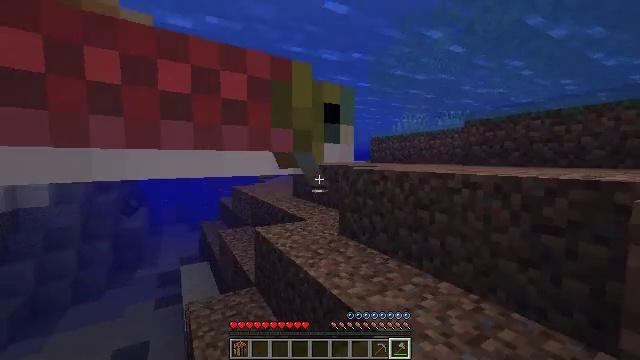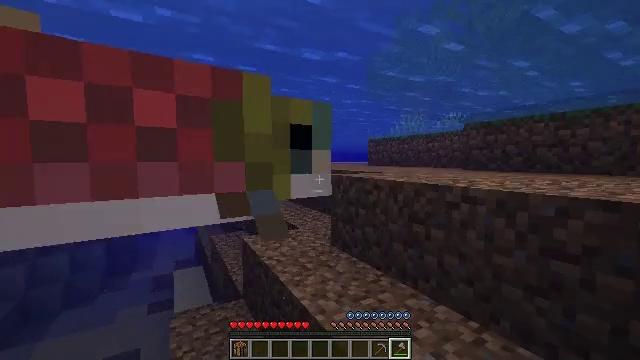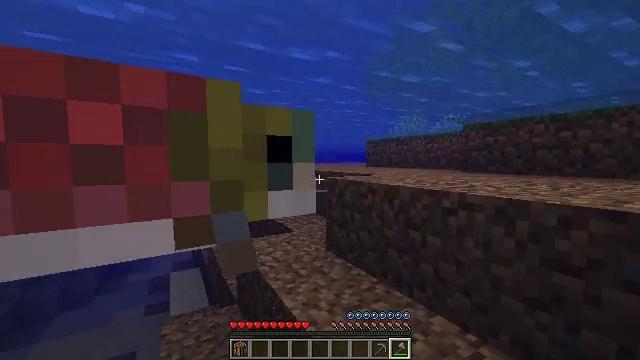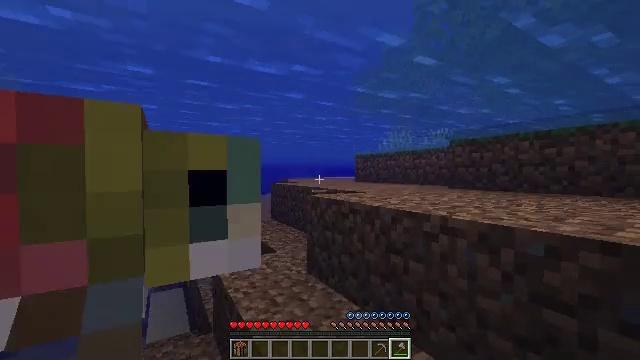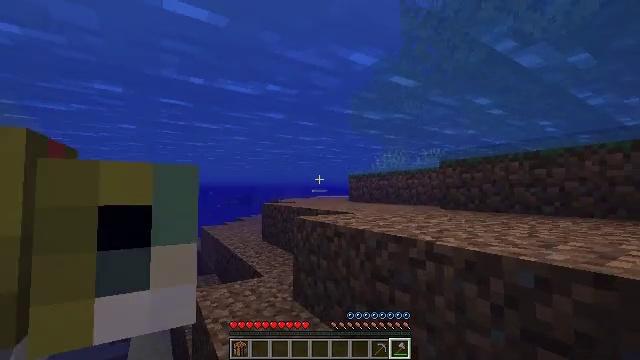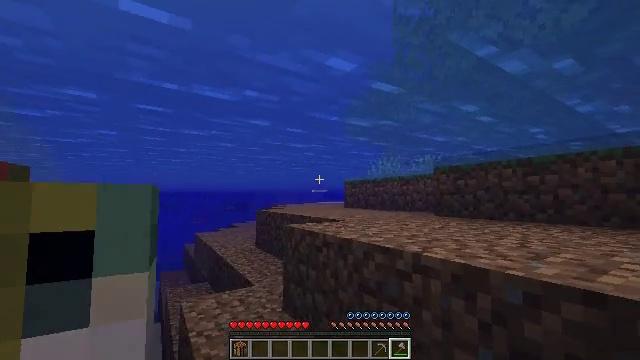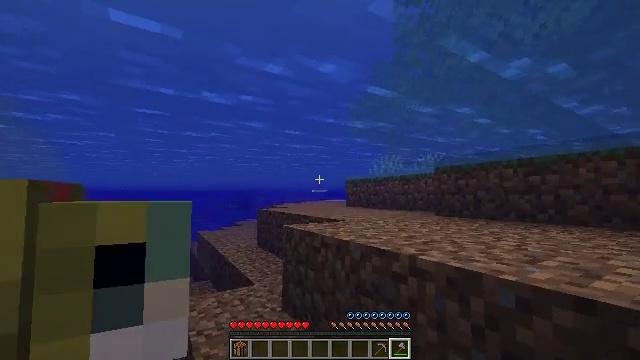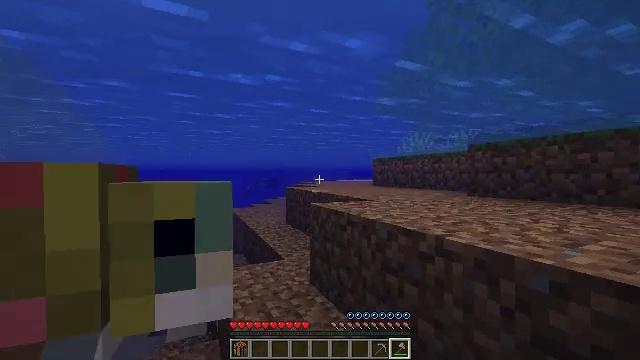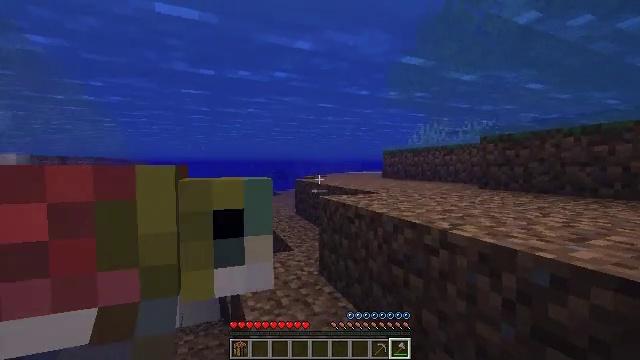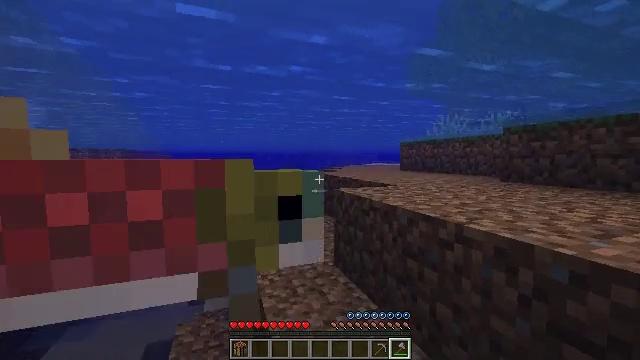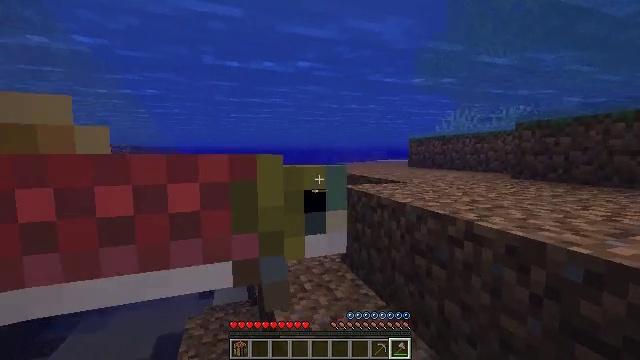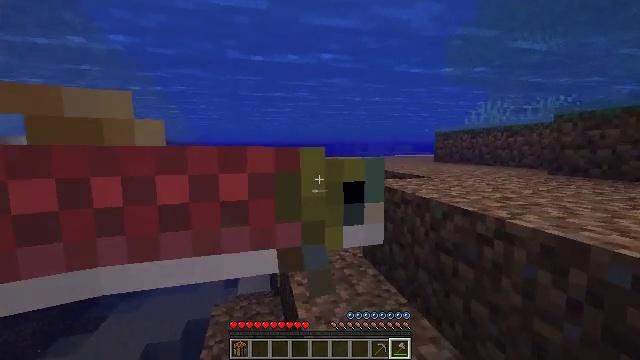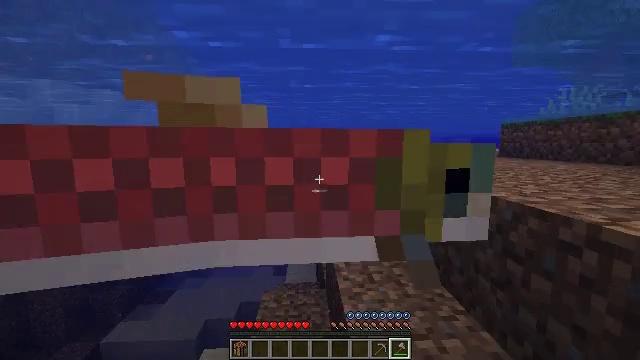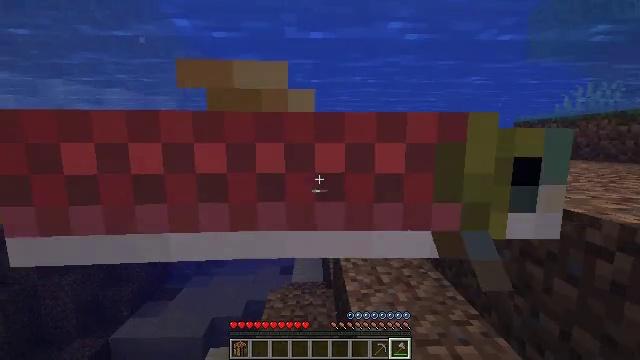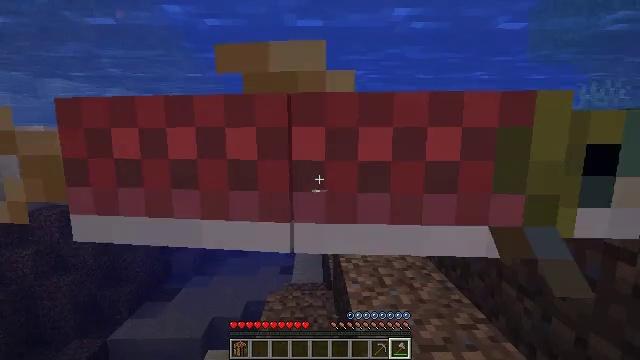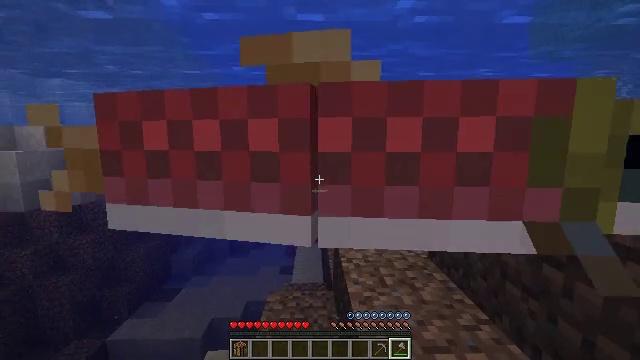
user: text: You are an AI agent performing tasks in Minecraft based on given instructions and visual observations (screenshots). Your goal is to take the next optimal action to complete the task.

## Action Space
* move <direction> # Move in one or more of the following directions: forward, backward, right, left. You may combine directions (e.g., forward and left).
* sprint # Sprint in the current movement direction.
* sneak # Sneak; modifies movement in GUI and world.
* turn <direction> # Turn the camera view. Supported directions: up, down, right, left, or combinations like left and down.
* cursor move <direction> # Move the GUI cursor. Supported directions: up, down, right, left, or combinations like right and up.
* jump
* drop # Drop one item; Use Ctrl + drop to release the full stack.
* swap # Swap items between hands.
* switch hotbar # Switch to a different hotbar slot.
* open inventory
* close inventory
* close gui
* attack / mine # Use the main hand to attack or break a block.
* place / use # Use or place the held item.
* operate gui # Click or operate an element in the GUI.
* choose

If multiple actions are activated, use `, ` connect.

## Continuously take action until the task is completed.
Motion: motion action
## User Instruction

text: Fish and kill the salmon.
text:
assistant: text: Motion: move forward, jump
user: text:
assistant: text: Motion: move forward, attack / mine
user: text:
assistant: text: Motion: move forward, turn right and up, attack / mine
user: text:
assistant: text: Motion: move forward, turn up
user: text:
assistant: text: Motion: move forward, turn up
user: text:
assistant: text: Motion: move forward
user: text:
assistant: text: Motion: move forward, turn left and down
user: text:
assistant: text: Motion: move forward, turn left and down
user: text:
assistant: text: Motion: move forward, turn left and down
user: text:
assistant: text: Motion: move forward, turn left
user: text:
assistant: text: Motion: move forward, turn left and down
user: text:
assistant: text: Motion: move forward, turn left and down
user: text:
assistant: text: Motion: move forward, turn left
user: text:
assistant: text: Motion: move forward
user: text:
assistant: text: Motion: move forward, attack / mine
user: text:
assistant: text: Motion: move forward, attack / mine
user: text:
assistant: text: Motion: attack / mine
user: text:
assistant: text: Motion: turn right
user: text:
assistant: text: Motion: turn right
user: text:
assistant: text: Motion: turn right
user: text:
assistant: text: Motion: turn right
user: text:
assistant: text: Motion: move forward, turn right and up
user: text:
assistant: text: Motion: move forward, turn right and up
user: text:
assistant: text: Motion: move forward, turn right and up
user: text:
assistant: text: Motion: move forward, turn right
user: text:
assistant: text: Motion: move forward, turn right, jump
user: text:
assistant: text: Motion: move forward, jump
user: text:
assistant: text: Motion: move forward, jump
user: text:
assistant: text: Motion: move forward, turn right and down, jump
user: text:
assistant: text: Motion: move forward, turn down